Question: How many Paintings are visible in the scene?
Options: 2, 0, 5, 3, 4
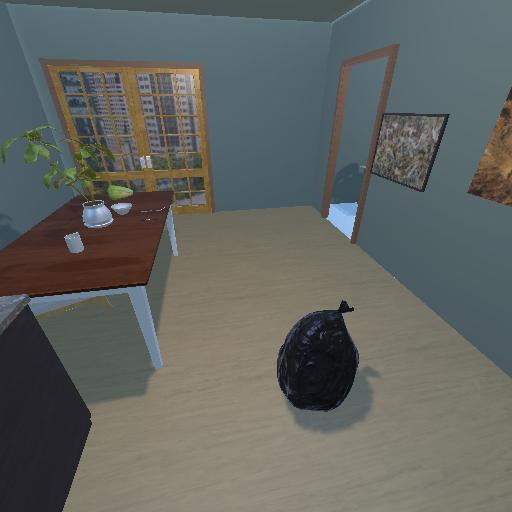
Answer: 2